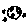
Label: moon